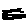
Label: cat